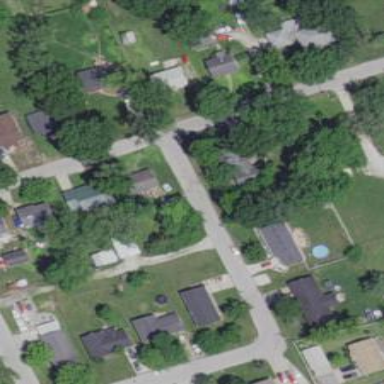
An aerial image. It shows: Alley classified as service road.